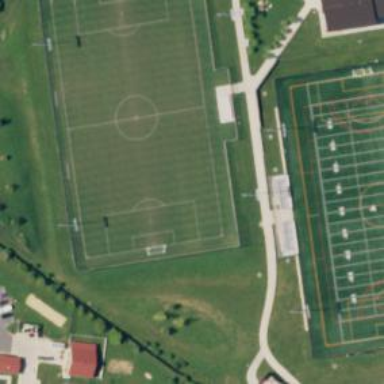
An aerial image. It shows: Soccer pitch designated for leisure and sports activities.